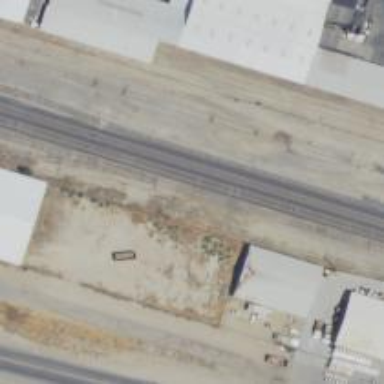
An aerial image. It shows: Railway siding with rails.